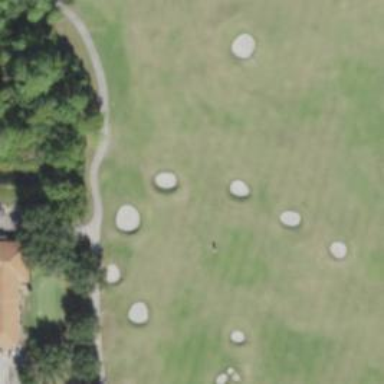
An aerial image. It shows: Golf hole.